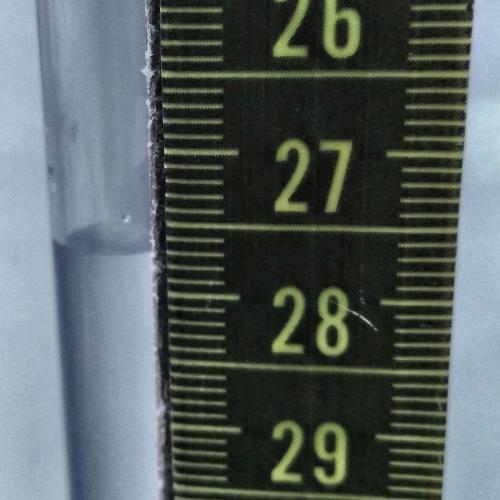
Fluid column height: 27.7 cm